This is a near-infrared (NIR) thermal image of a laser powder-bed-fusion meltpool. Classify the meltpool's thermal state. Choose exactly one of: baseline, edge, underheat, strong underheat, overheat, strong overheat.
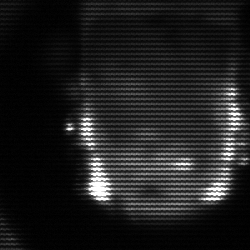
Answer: baseline